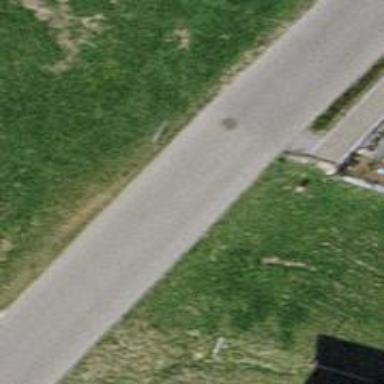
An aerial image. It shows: Asphalt road classified as tertiary.